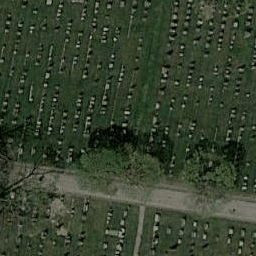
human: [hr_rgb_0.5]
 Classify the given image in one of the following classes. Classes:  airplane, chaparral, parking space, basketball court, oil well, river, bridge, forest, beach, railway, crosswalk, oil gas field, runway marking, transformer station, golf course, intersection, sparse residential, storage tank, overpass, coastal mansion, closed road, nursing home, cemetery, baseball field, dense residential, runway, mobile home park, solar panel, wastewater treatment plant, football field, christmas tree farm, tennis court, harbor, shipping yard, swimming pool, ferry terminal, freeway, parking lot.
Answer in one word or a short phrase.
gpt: cemetery